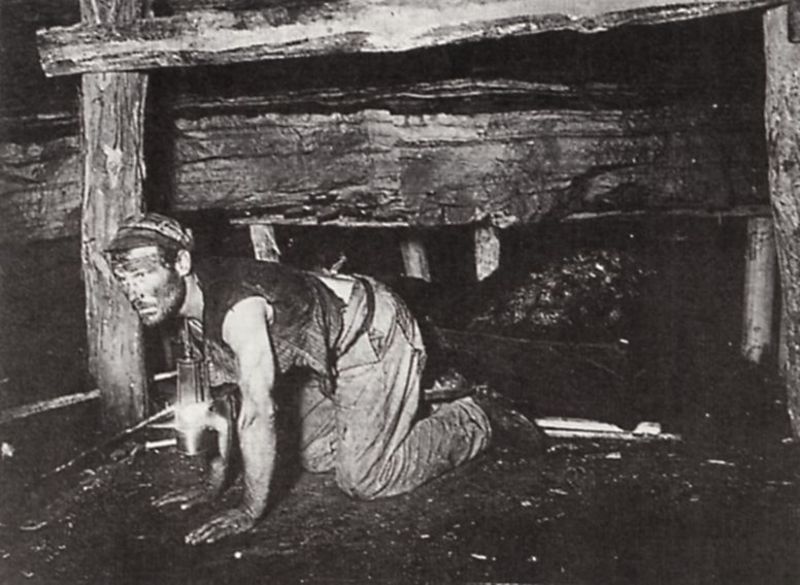
Titel: Politisch Verbannter im Kohlebergbau
Künstler: Russischer Photograph
Schlagwörter: berg, dunkel, mann, weiß, holz, lampe, licht, schwarz, stützen, blick, kappe, mütze, gesicht, erde, dunkelheit, arbeit, haltung, arbeiter, unglück, balken, bohlen, knie, weste, foto, fotografie, photographie, gang, schmutz, untergrund, ruß, kohle, schwarzweiss, knien, photo, knieend, kniend, dreck, miene, fotographie, kriechen, aufnahme, dreckig, milieu, stollen, bergbau, bergwerk, bergmann, bergabu, bergarbeiter, braunkohle, gruben, grubenlampe, holzstützen, kniens, kohlebergwerk, unter tage